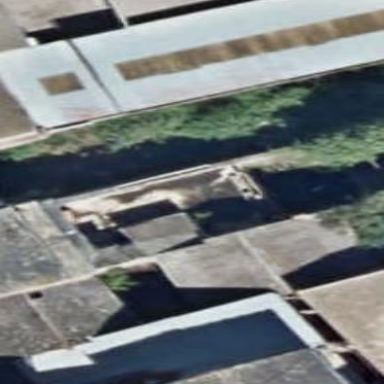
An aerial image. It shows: Warehouse building.